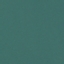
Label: SeaLake